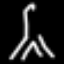
Label: The Eiffel Tower